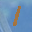
Label: 1